Question: When you create a web service using .NET 2.0 (or 3.5), it generates a .asmx file for you. When this .asmx is rendered in a web browser it shows up with a dark blue border at the top and the name of the web service, like so:

Is it possible to restyle this page? I need to change the dark blue color to match the client's colors. Seems pointless to me but that's what the customer wants :-|
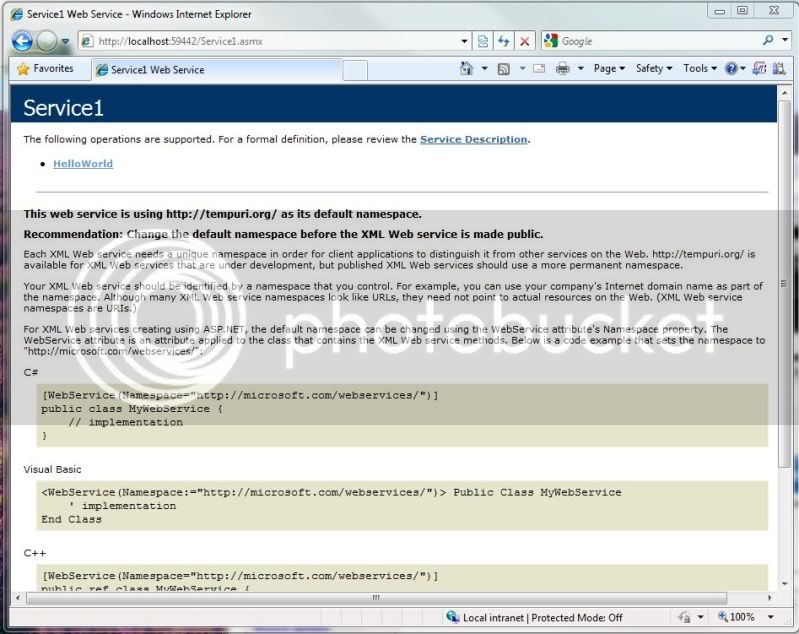
Answer: As mentioned in the blog post provided by Justin, it is possible to restyle the Wsdl help page by modifying the 'DefaultWsdlHelpGenerator.aspx' page that can be found at C:\Windows\Microsoft.NET\Framework2.0.50727\CONFIG
There is more that can be done, however - the blog post only mentions directly altering this file and changing where it can be found in the machine.config file. This has the limitation that it applies for all web services that are hosted on a server.
It is possible to provide a customised help page for individual web services.
To do this all you need to do is add a copy of the file mentioned above to your web service's project and then reference that new file from your web.config file.
The config section you need to add is shown below:
'''
<configuration>
<system.web>
<webServices>
<wsdlHelpGenerator href="MyCustomWsdlHelpGenerator.aspx"/>
</webServices>
</system.web>
</configuration>
'''
Navigate to the asmx in the browser and you will see the specified help page instead of the default one.